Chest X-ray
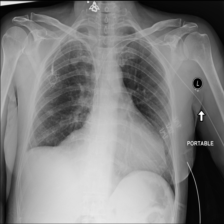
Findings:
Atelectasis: negative
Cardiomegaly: negative
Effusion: negative
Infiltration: negative
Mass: negative
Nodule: negative
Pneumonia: negative
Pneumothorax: negative
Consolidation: negative
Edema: negative
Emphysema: negative
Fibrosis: negative
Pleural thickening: negative
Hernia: negative